Field crop: tomato
Growth stage: 1
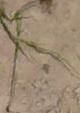
Species: cyperus